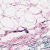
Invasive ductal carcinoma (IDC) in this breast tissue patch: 0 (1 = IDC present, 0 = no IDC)